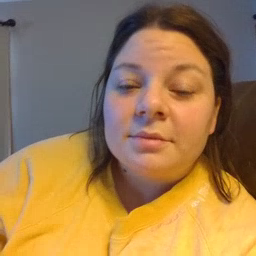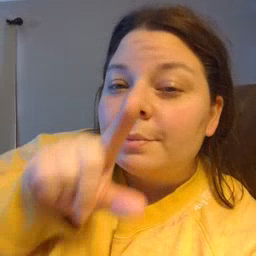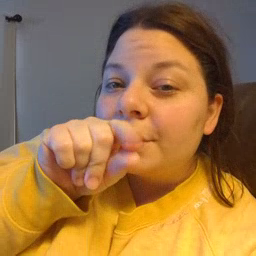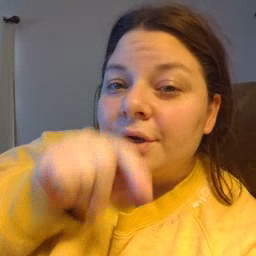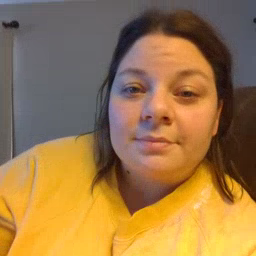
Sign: bird